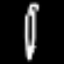
Label: pencil